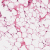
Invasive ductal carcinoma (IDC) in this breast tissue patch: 0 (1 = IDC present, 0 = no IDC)